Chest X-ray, AP view. Patient: 25 years old, sex M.
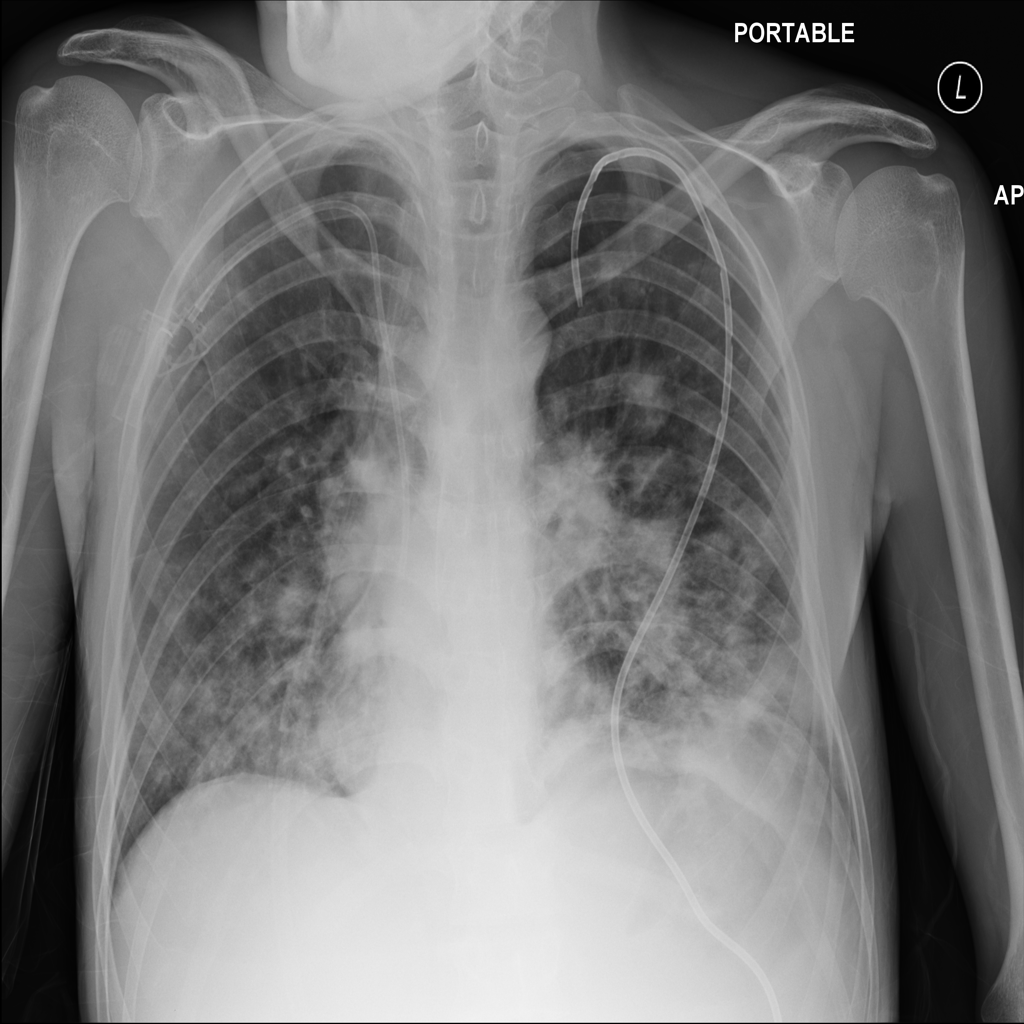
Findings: Infiltration, Nodule